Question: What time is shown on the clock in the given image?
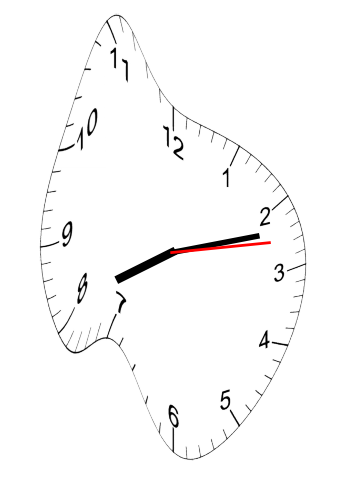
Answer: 08:12:13